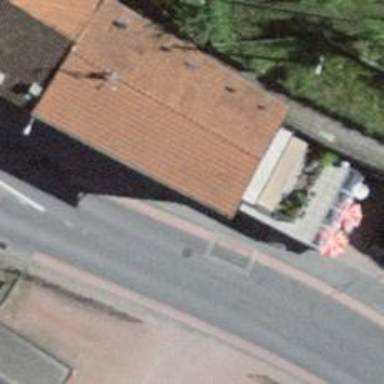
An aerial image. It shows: Bar.